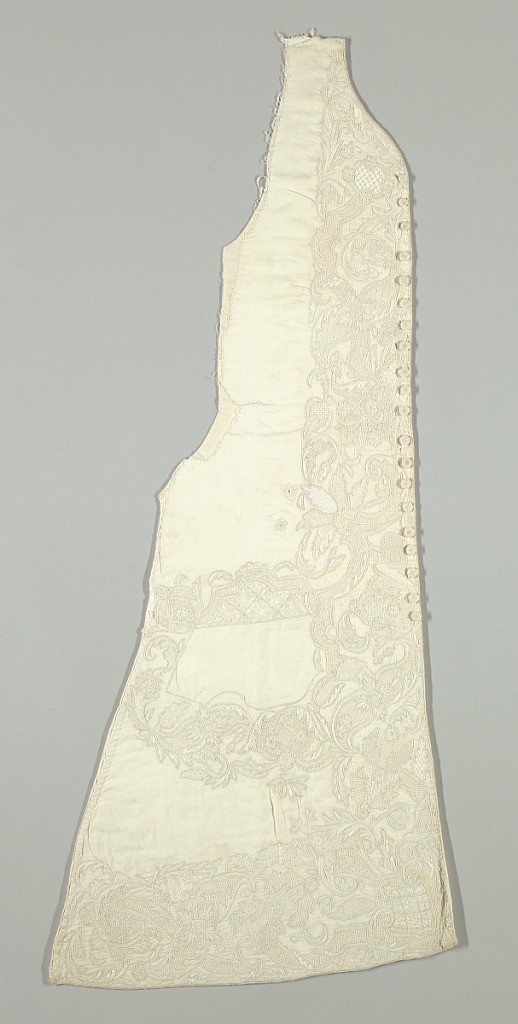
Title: Waistcoat
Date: early 18th century
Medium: linen Technique: embroidery and drawnwork
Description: An incomplete waistcoat, formerly with sleeves, of white linen with broad borders of embroidery and drawnwork in white. Pocket flaps and cuffs are separate.